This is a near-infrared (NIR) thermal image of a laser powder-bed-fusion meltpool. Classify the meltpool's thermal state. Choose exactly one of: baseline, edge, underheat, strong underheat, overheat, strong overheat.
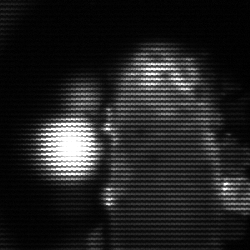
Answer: strong underheat